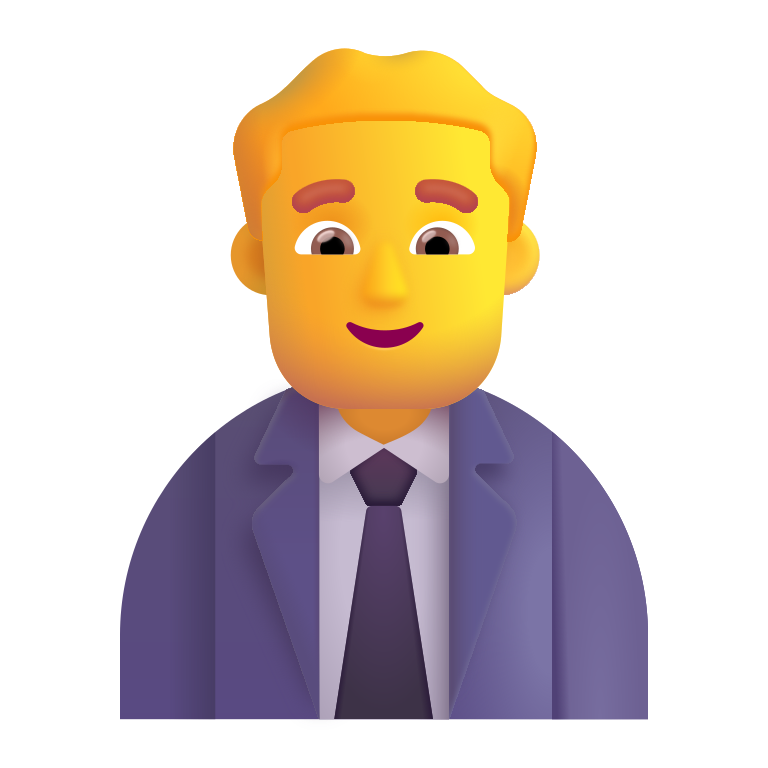
man office worker color default